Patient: sex M, age 19
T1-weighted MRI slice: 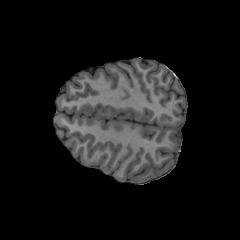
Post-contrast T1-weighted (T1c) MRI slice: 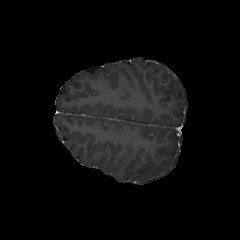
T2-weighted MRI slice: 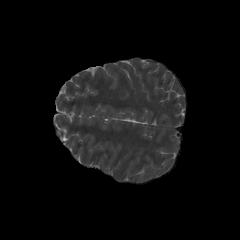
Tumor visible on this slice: yes
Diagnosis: Oligodendroglioma, IDH-mutant, 1p/19q-codeleted
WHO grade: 3